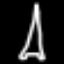
Label: The Eiffel Tower